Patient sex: M
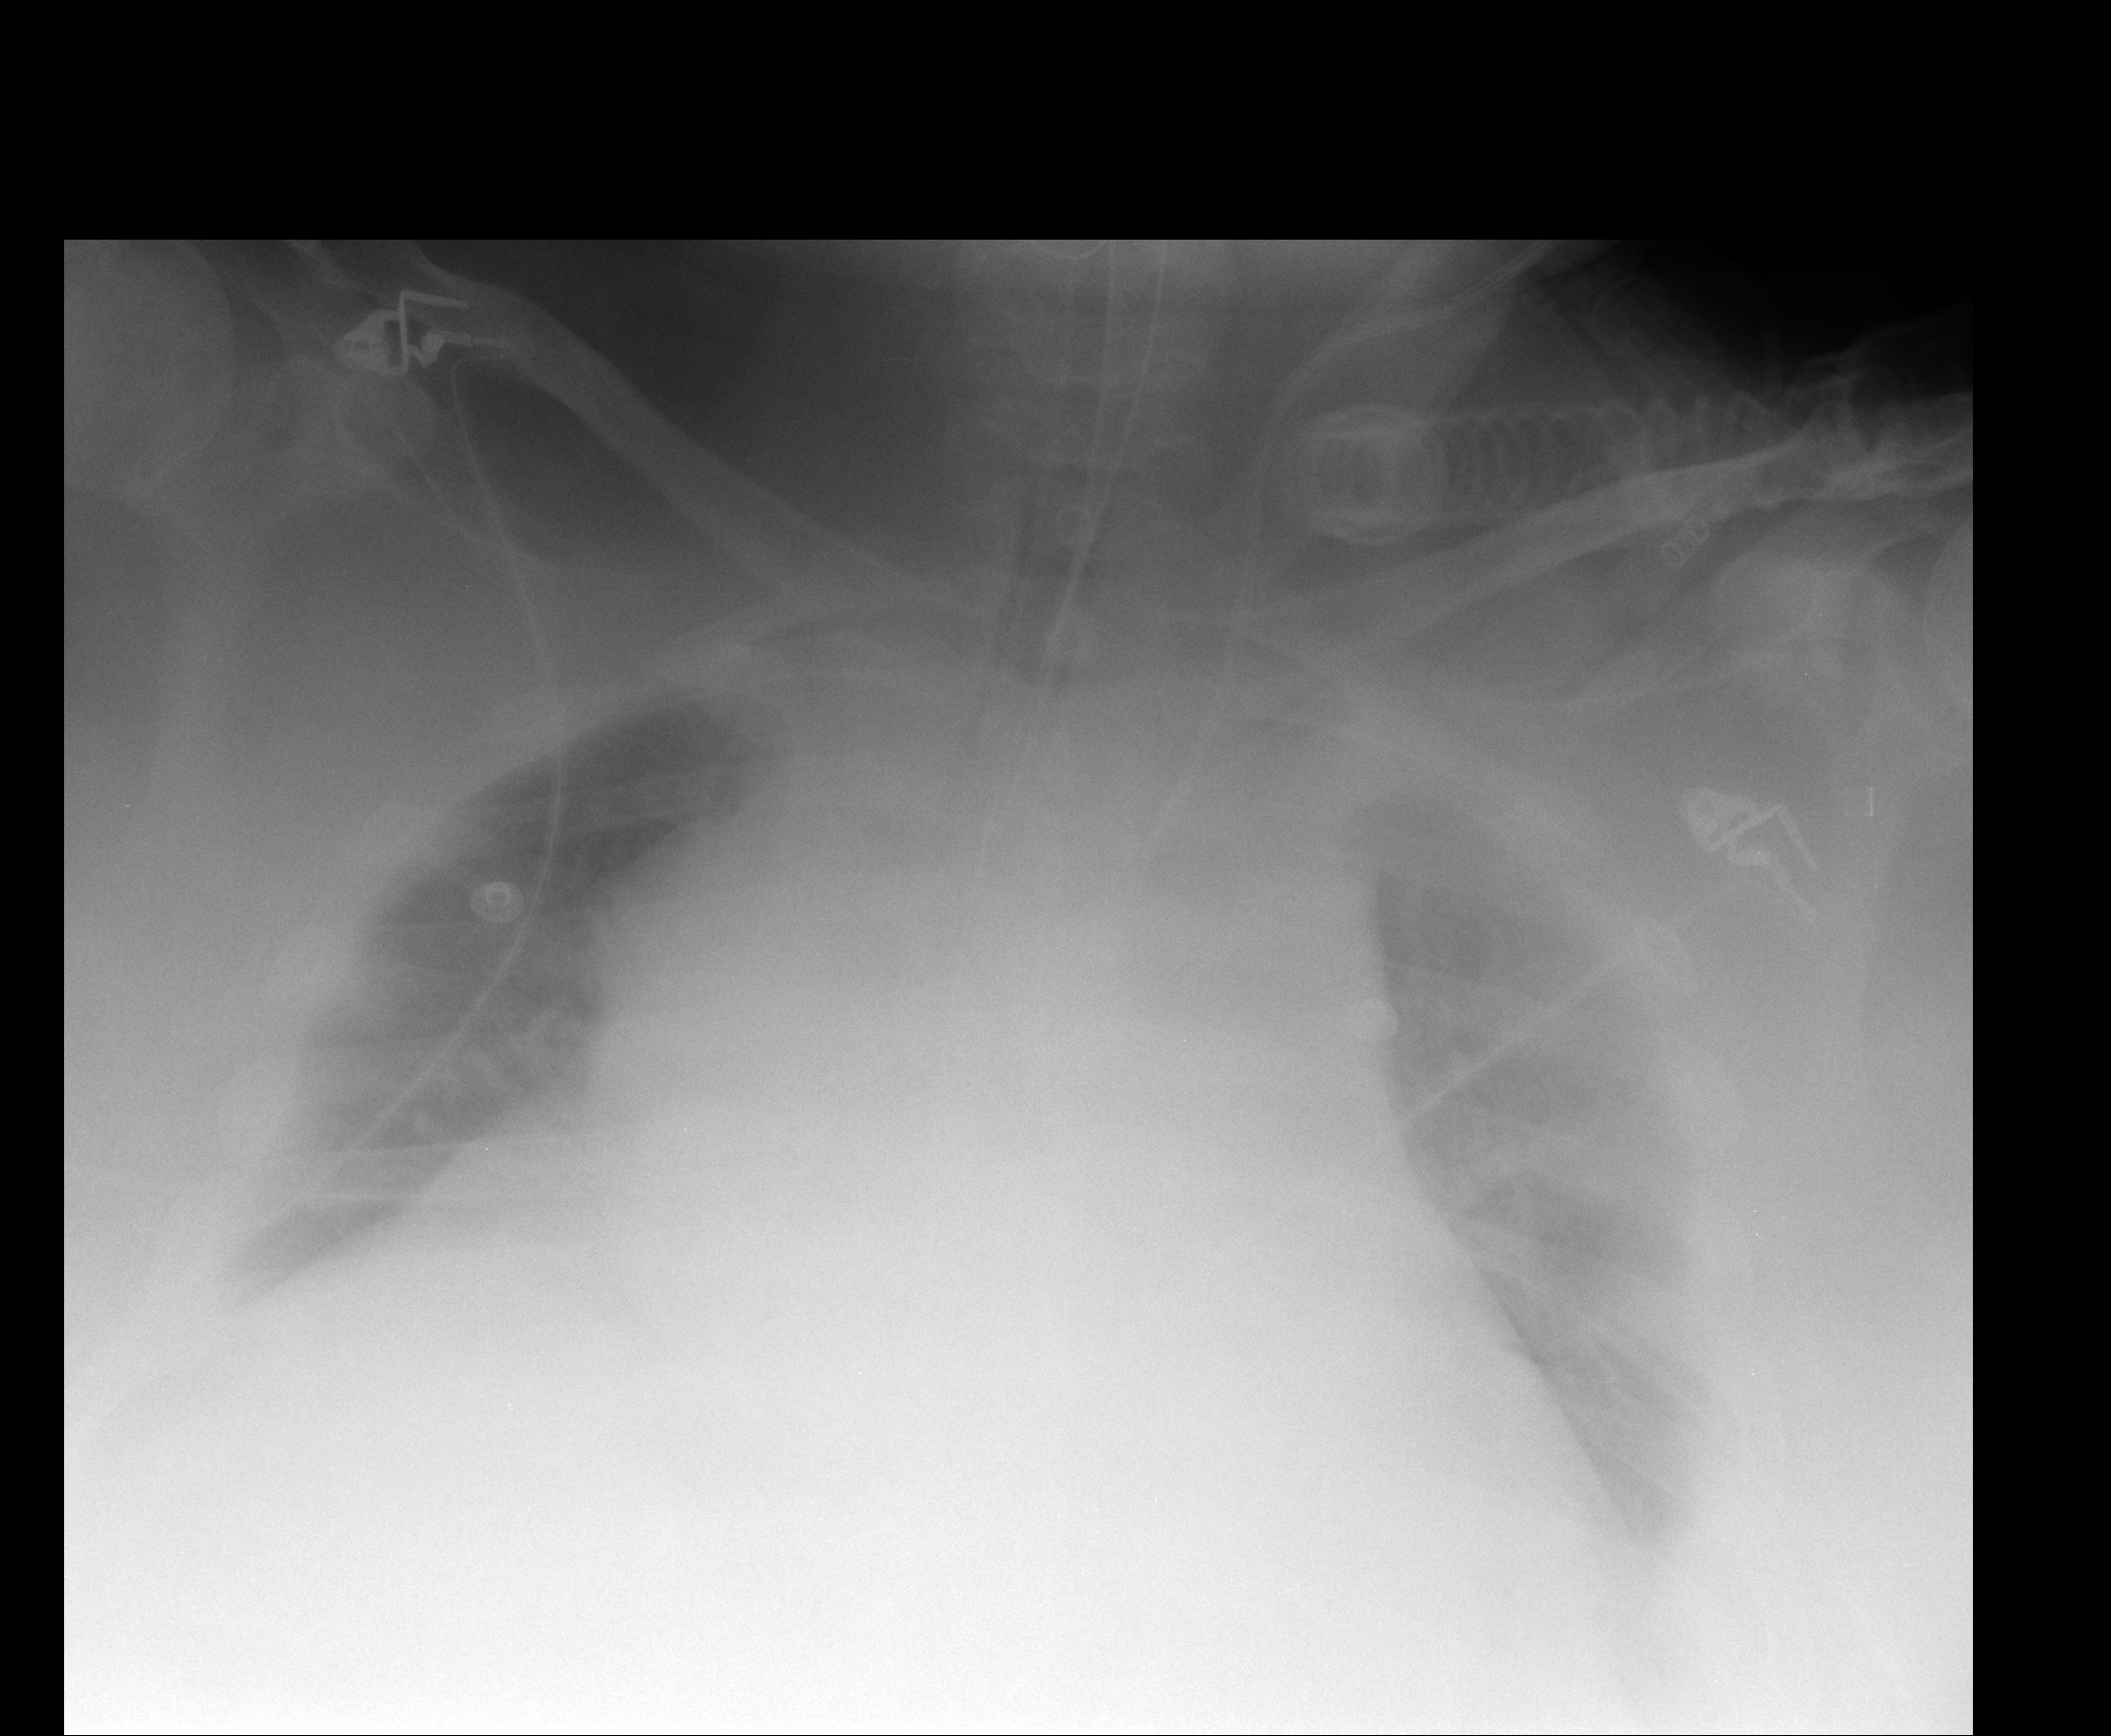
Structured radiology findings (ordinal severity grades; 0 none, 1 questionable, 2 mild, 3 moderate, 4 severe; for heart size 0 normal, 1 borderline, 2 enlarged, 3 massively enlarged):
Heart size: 3
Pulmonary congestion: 3
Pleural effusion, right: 2
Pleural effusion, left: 2
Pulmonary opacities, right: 0
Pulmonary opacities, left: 0
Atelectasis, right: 3
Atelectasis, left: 3